Question: The W3C Validation images are very large. Are there by any chance alternatives that could be used with a much reduced size as attached image compares? The XML GENERATOR is mush smaller and tidyier.
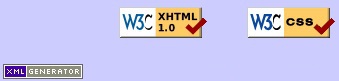
Answer: I used these a while back:
-
But I personally prefer plain text in the footer (taken from my site):
-